Question: I have problems with floating header in table. My header should be 'colspan="2"' but when I set 'float:left' to the td element "header" , colspan stop working. I want something like this:
'''
+-------------------------------------------------+
|Header headher header header |
+-------------------------------------------------+
|Something | Something |
+-------------------------------------------------+
'''
But I get this:

My code:
'''
<table border="1">
<thead>
<tr>
<th colspan="2" style="float: left;">Header header</th>
</tr>
</thead>
<tbody>
<tr>
<td>Something</td>
<td>Something</td>
</tr>
</tbody>
</table>
'''
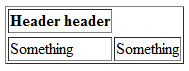
Answer: Don't use 'float:left', use 'text-align:left'.
'''
<table border="1">
<thead>
<tr>
<th colspan="2" style="text-align: left;">Header header</th>
</tr>
</thead>
<tbody>
<tr>
<td>Something</td>
<td>Something</td>
</tr>
</tbody>
</table>
'''
<URL>.